Question: What does the red arrow --seen between lines 95 and 96 in the screenshot below-- mean on GitHub's Atom editor?
Thanks!

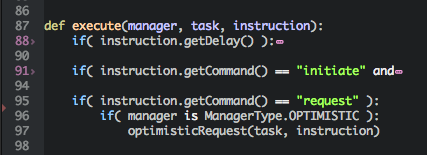
Answer: If your currently open project is using Git as a revisioning system, the arrow in the gutter means that you deleted one or more lines at this location in the file.
If you commit (or roll back) your changes, the arrow is going to disappear.
Running a "git diff" on your file should show that you deleted some content between lines 95 and 96.
Depending on the theme you're using in Atom, the arrow's color might be different from the one in the screenshot.